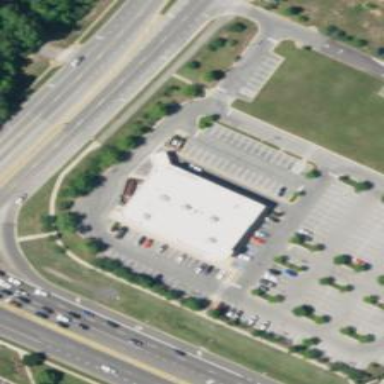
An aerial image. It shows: Building.